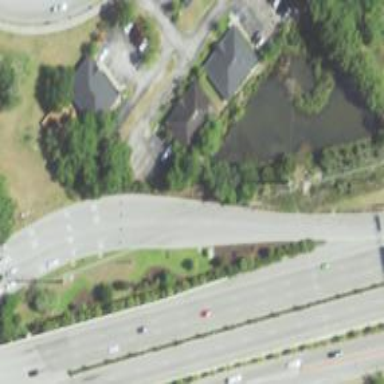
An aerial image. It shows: Trunk link highway.